Question: I use intellIJ. Sometimes I have two packages, A and B, that are nested such that A contains B and nothing else. When this happens then the folder structure on the left displays them like this:

I don't like how it groups A.B together into a single tree node. Is there a setting to prevent IntelliJ from doing this?
(I've googled around a bit and dug through the settings menu and I'm not seeing anything but may'be I've missed it.)
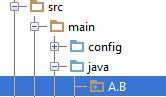
Answer: Click on the gear icon on top of the project panel and look for "Compact empty middle packages"